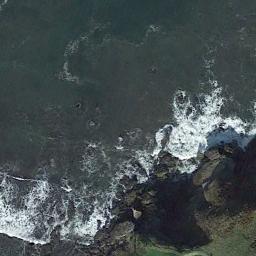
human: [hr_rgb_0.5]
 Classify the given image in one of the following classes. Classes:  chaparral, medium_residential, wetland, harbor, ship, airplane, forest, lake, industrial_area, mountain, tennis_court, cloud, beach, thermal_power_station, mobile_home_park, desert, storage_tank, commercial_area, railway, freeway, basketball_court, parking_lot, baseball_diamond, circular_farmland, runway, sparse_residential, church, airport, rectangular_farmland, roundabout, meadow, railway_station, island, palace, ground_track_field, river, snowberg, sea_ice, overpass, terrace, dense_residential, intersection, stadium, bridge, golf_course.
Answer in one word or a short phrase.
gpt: beach